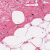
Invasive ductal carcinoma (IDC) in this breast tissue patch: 0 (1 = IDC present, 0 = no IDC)